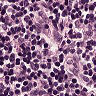
Metastatic tissue present: no